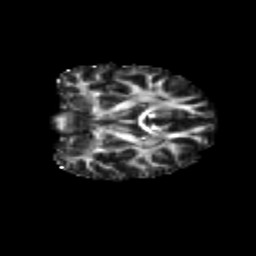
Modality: FA
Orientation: coronal
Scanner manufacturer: siemens
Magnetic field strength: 3 T
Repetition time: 9.2 s
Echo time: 0.084 s